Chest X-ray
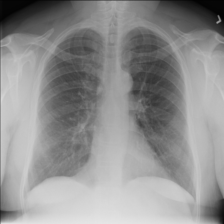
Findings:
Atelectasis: negative
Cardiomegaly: negative
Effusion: negative
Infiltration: negative
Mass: negative
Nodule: negative
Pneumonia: negative
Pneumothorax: negative
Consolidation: negative
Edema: negative
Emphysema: negative
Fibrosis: negative
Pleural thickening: negative
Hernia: negative